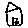
Label: house